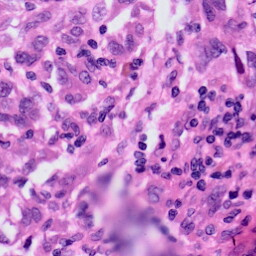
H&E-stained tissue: Skin